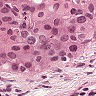
Metastatic tissue present: yes